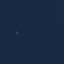
Land use / land cover class: SeaLake